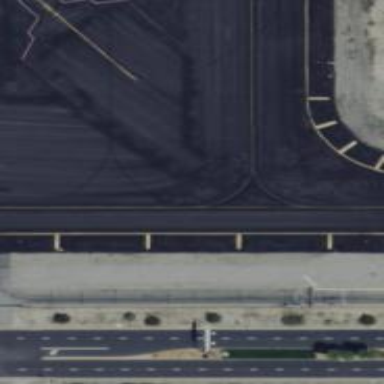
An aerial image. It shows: Asphalt taxiway at the airport.